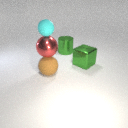
small cyan rubber sphere above large red metal sphere